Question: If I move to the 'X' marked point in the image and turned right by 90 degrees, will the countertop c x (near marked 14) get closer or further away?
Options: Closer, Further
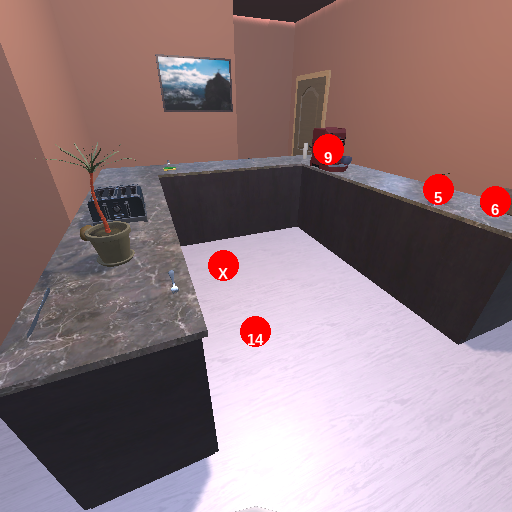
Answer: Closer